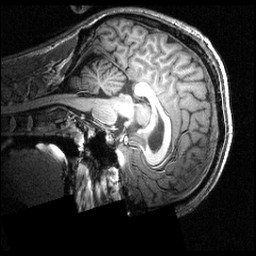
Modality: T1w
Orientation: sagittal
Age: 21
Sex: male
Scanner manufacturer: siemens
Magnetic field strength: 3.951 T
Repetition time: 1.5 s
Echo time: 0.00335 s